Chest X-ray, PA view. Patient: 60 years old, sex M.
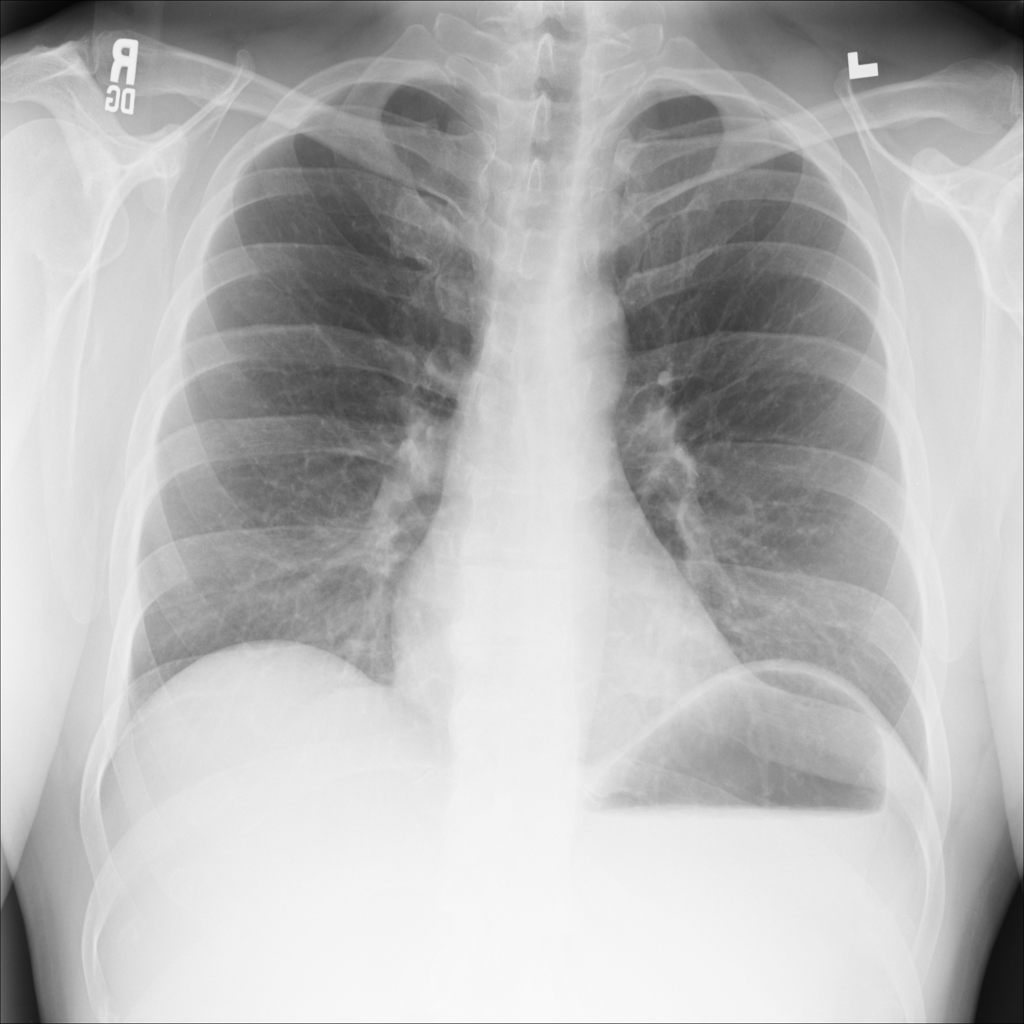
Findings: No Finding